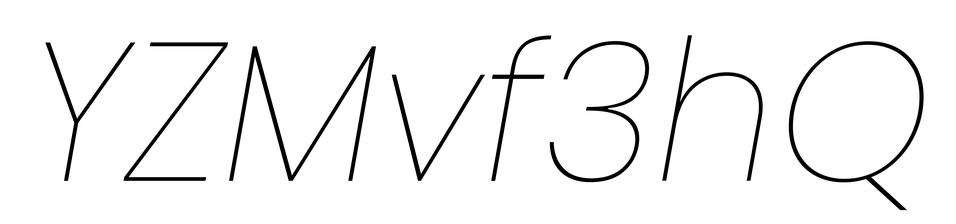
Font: Poppins-ThinItalic